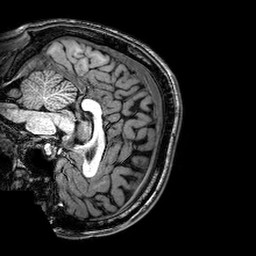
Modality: T1w
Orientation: sagittal
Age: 22
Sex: male